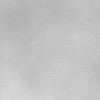
Label: dusty